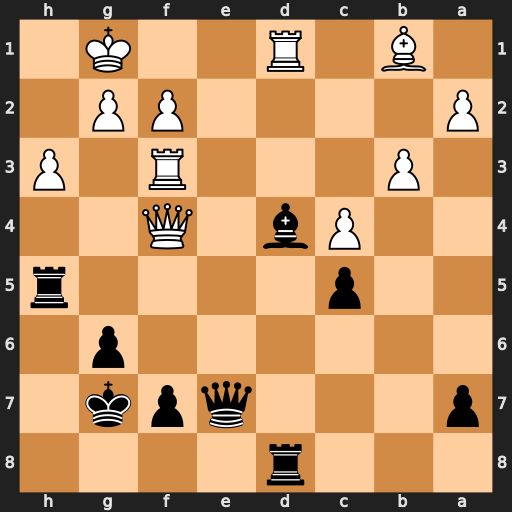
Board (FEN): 3r4/p3qpk1/6p1/2p4r/2Pb1Q2/1P3R1P/P4PP1/1B1R2K1
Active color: b
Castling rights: -
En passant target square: -
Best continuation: Bxf2+ Kxf2 Rxd1